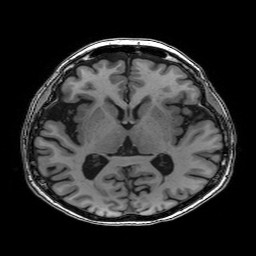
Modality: T1w
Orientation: coronal
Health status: healthy
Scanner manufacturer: philips
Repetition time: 0.007521 s
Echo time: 0.00352 s